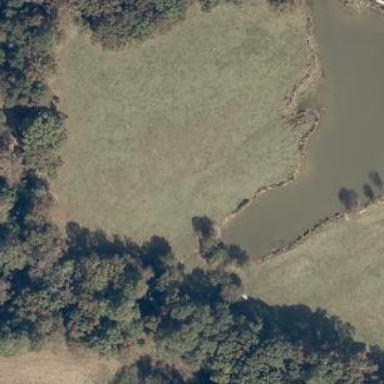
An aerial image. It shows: Peaceful pond surrounded by nature.